Question: Please see attached :)

Actually, not only <URL>, all WYSIWYG editors caused this issue, how to disable that? which wrapped with a resizable frame...
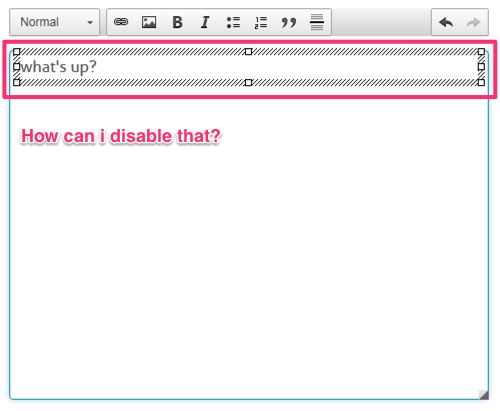
Answer: Please remove all 'height','max-height','width' and 'max-width' stylesheets for contentEditable element.